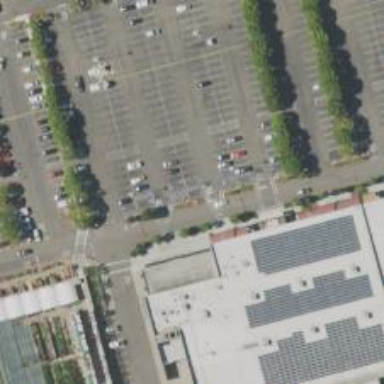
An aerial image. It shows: Parking space is available.